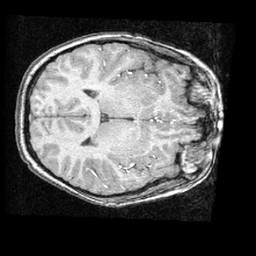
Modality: T1w
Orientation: axial
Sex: male
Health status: ill
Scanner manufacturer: ge
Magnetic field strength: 1.5 T
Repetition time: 21 s
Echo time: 0.008 s